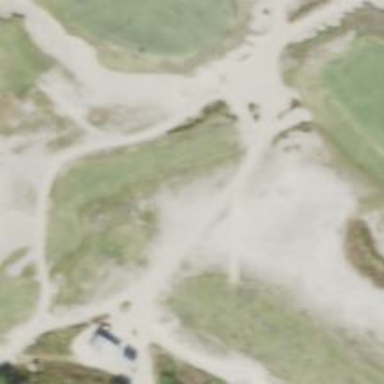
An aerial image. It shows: Path for both roads and golfers.